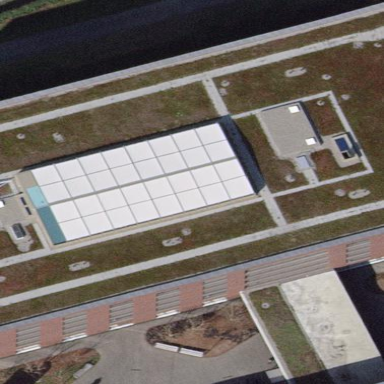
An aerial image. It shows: Hospital building with flat roof.